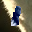
Label: 1